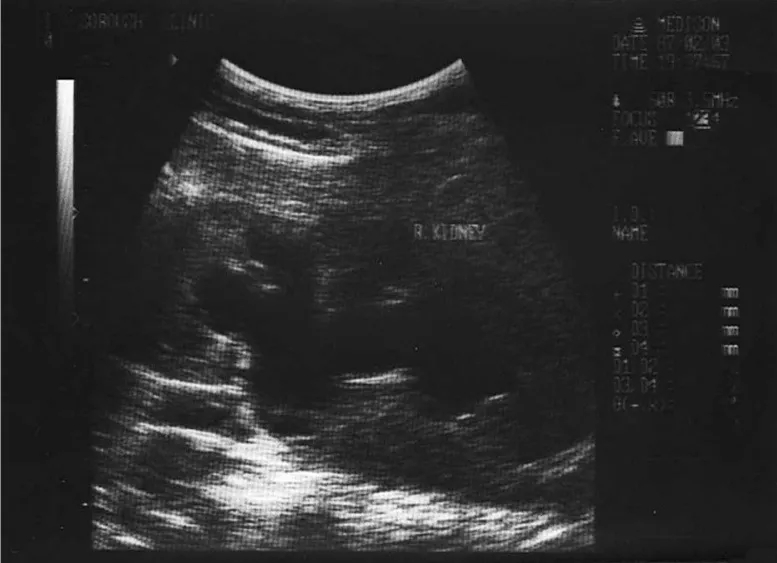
Bladder sonography is consistent with a neuorogenic bladder.
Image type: radiology (ultrasound)